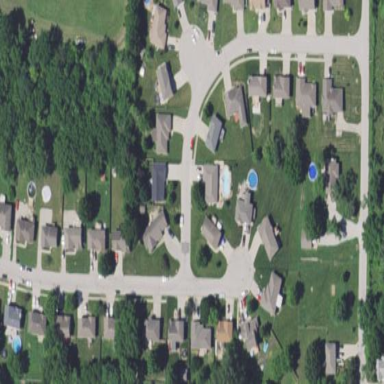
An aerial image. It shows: Residential area composed of single-family homes.